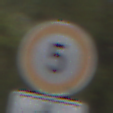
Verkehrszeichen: Geschwindigkeit5
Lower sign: HinweisDurchSinnbild18
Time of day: MorningAfternoon
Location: Outdoor (Urban)
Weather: PartlyCloudy
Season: NotSpecified
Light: Natural